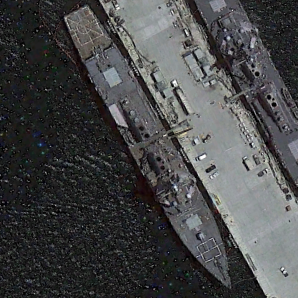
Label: destroyer